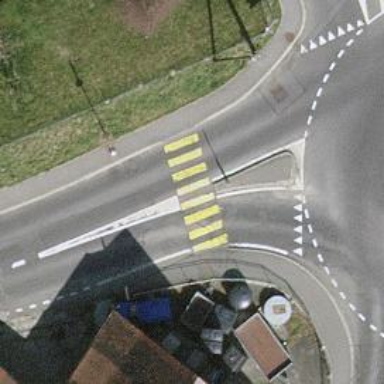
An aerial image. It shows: Zebra crossing on the road.